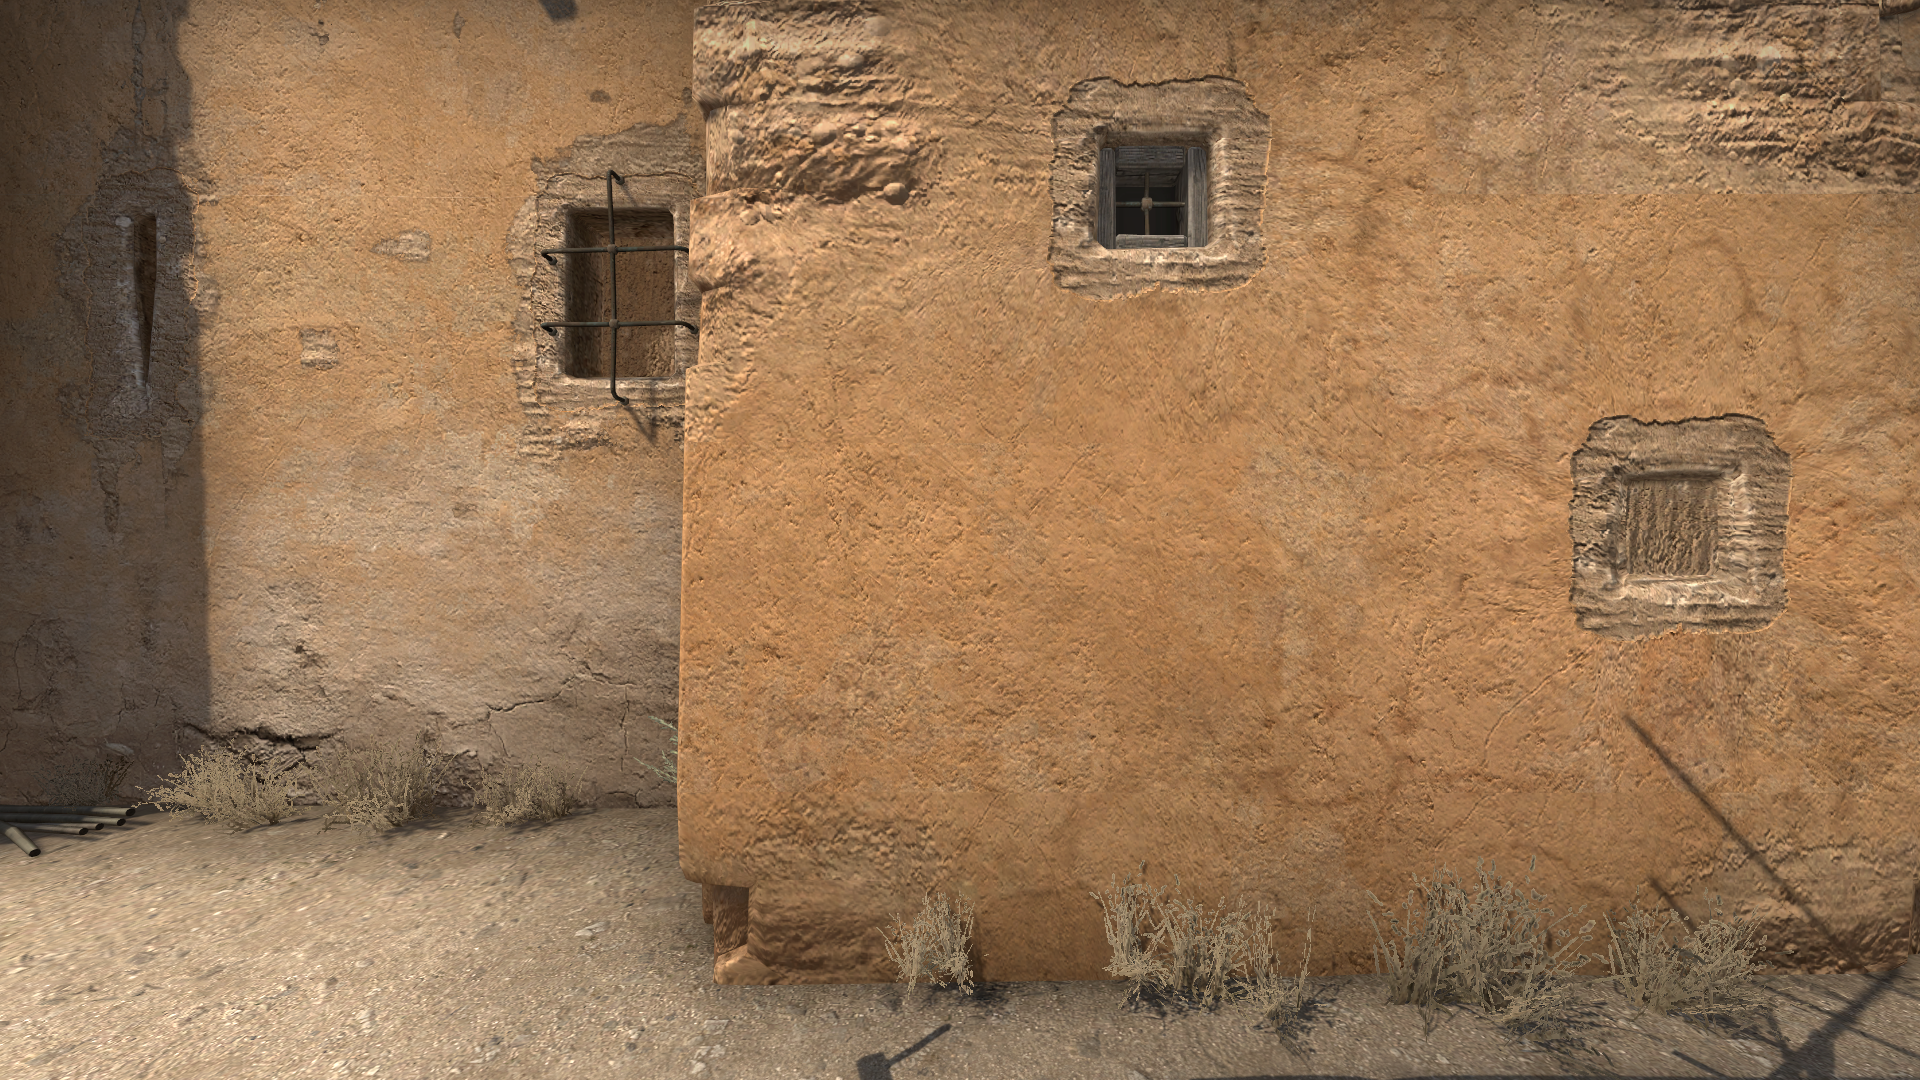
Map: de_dust2